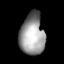
Tissue: lung
Cell type: Endothelial cells
Senescence score: 0.602
Nuclear area (px): 1003
Mean DAPI intensity: 151.629